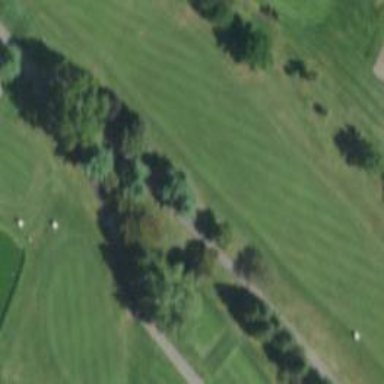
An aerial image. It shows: View of golf hole.